Field crop: maize
Growth stage: 2
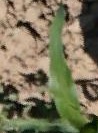
Species: maize